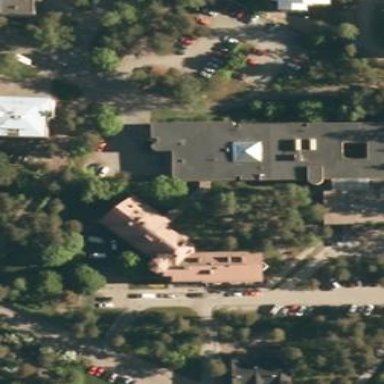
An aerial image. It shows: Hospital building.